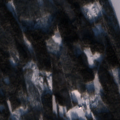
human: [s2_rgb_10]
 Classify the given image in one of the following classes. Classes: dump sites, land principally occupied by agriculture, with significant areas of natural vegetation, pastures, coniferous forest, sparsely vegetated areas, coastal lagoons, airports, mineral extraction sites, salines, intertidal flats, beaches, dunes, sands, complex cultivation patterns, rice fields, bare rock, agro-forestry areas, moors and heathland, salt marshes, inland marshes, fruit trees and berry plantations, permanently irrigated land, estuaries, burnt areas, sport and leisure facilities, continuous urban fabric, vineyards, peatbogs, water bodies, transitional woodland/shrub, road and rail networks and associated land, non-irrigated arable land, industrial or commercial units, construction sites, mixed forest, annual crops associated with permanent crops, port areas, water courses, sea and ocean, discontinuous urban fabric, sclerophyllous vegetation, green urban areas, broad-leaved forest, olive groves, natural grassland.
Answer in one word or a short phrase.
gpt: coniferous forest, mixed forest, water bodies